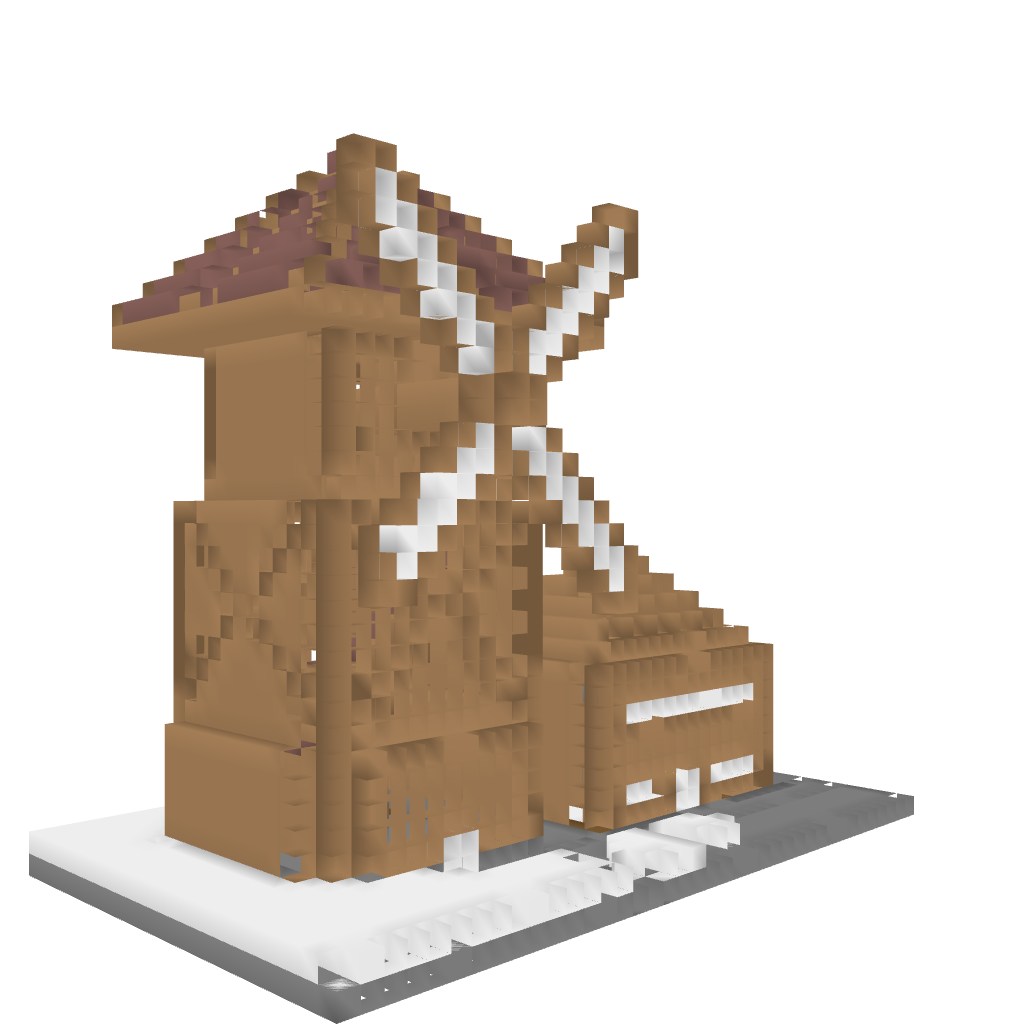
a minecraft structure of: Windmill with house high quality